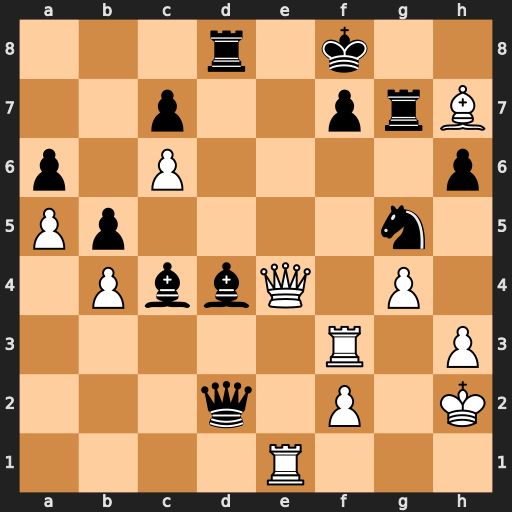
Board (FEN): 3r1k2/2p2prB/p1P4p/Pp4n1/1PbbQ1P1/5R1P/3q1P1K/4R3
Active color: w
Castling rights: -
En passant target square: -
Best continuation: Qe7#